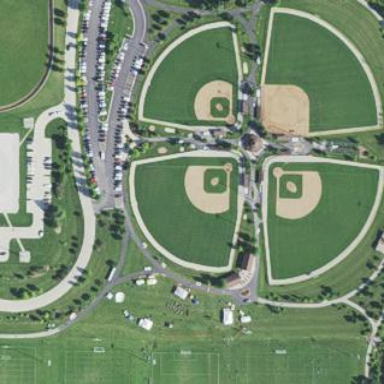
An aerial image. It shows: Baseball pitch for leisure land.